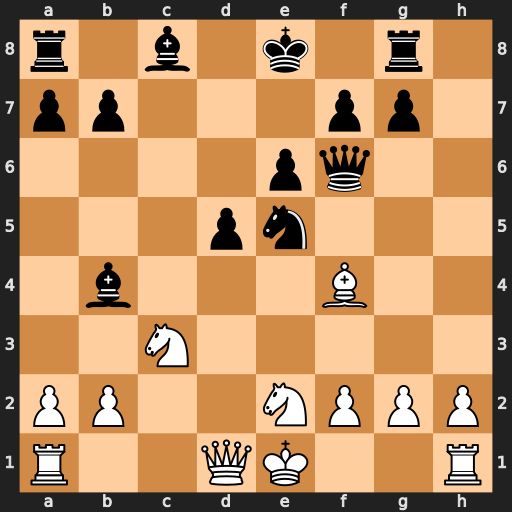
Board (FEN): r1b1k1r1/pp3pp1/4pq2/3pn3/1b3B2/2N5/PP2NPPP/R2QK2R
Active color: w
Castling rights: KQq
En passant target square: -
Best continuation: Bxe5 Qxe5 Qa4+ Bd7 Qxb4